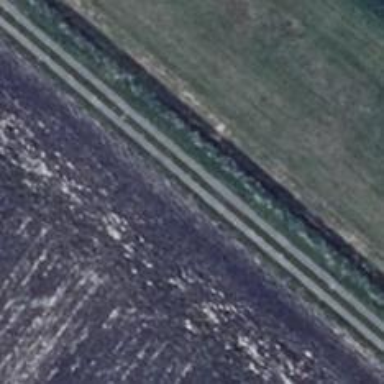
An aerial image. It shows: High-quality track road with concrete lane surface.